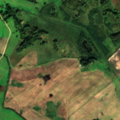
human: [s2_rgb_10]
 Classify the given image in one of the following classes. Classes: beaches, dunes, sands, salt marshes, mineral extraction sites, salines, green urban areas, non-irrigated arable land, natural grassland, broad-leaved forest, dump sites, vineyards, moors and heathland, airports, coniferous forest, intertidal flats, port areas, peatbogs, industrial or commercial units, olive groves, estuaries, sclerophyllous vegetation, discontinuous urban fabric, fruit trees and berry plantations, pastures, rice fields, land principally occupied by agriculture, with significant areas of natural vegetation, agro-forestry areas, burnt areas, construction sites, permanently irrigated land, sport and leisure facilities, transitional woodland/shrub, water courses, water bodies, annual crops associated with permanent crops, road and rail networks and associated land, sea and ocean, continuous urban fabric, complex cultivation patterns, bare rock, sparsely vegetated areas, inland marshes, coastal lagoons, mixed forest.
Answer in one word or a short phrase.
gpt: non-irrigated arable land, pastures, land principally occupied by agriculture, with significant areas of natural vegetation, mixed forest, transitional woodland/shrub